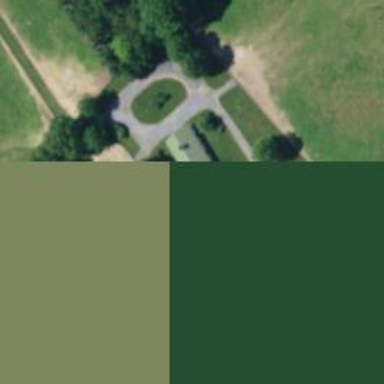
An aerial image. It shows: Driveway leading to service road.